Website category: jobs
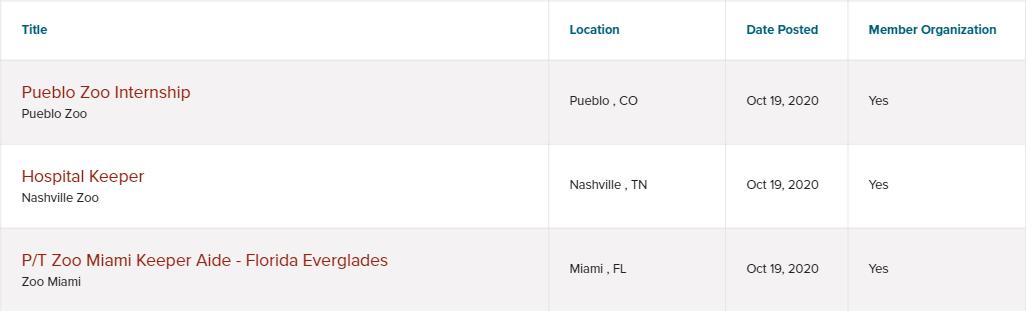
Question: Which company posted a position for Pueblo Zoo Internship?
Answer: Pueblo Zoo

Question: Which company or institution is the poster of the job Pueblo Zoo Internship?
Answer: Pueblo Zoo

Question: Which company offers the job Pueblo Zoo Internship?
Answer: Pueblo Zoo

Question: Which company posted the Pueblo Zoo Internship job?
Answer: Pueblo Zoo

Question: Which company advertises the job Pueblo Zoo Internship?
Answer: Pueblo Zoo

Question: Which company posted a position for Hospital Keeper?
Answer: Nashville Zoo

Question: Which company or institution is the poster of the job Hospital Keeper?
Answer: Nashville Zoo

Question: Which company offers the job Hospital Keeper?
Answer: Nashville Zoo

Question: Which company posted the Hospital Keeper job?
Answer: Nashville Zoo

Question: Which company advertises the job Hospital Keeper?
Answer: Nashville Zoo

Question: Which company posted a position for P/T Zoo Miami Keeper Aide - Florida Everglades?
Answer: Zoo Miami

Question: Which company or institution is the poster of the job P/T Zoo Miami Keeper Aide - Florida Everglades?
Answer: Zoo Miami

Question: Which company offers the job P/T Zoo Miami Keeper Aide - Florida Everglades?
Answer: Zoo Miami

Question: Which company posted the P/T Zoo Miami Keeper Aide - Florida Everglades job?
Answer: Zoo Miami

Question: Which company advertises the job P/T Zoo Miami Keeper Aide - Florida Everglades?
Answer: Zoo Miami

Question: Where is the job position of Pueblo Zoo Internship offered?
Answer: Pueblo , CO

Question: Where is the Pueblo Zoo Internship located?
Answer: Pueblo , CO

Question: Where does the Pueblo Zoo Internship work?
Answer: Pueblo , CO

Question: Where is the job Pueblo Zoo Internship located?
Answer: Pueblo , CO

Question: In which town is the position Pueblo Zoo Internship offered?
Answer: Pueblo , CO

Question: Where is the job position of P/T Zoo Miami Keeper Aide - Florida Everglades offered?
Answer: Miami , FL

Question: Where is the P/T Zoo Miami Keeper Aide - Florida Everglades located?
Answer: Miami , FL

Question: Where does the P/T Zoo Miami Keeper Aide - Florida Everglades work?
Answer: Miami , FL

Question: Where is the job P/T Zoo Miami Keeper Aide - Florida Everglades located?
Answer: Miami , FL

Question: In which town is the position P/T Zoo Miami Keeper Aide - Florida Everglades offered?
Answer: Miami , FL

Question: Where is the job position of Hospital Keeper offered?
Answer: Nashville , TN

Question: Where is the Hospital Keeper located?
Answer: Nashville , TN

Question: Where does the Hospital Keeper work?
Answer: Nashville , TN

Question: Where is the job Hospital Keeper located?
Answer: Nashville , TN

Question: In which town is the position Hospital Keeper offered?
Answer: Nashville , TN

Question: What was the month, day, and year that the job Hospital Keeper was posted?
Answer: Oct 19, 2020

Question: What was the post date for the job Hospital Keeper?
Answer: Oct 19, 2020

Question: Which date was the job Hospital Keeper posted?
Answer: Oct 19, 2020

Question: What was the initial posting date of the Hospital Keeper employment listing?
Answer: Oct 19, 2020

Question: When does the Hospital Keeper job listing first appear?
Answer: Oct 19, 2020

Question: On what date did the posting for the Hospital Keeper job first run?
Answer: Oct 19, 2020

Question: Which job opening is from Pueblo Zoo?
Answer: Pueblo Zoo Internship

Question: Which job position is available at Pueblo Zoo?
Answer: Pueblo Zoo Internship

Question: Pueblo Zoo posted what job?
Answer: Pueblo Zoo Internship

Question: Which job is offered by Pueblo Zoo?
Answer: Pueblo Zoo Internship

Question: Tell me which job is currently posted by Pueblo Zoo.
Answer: Pueblo Zoo Internship

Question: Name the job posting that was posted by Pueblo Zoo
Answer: Pueblo Zoo Internship

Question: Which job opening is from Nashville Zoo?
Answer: Hospital Keeper

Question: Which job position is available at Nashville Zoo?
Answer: Hospital Keeper

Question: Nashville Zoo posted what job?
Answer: Hospital Keeper

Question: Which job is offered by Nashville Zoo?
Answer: Hospital Keeper

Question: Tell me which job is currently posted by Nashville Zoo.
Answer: Hospital Keeper

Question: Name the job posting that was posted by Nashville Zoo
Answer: Hospital Keeper

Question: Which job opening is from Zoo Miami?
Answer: P/T Zoo Miami Keeper Aide - Florida Everglades

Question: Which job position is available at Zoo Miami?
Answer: P/T Zoo Miami Keeper Aide - Florida Everglades

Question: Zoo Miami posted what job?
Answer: P/T Zoo Miami Keeper Aide - Florida Everglades

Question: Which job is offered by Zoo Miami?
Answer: P/T Zoo Miami Keeper Aide - Florida Everglades

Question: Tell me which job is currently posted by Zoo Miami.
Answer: P/T Zoo Miami Keeper Aide - Florida Everglades

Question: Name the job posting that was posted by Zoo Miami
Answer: P/T Zoo Miami Keeper Aide - Florida Everglades

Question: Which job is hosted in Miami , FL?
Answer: P/T Zoo Miami Keeper Aide - Florida Everglades

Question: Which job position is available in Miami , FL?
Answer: P/T Zoo Miami Keeper Aide - Florida Everglades

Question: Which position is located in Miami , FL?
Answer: P/T Zoo Miami Keeper Aide - Florida Everglades

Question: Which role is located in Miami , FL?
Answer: P/T Zoo Miami Keeper Aide - Florida Everglades

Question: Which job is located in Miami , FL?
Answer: P/T Zoo Miami Keeper Aide - Florida Everglades

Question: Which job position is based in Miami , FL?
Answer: P/T Zoo Miami Keeper Aide - Florida Everglades

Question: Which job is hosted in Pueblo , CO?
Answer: Pueblo Zoo Internship

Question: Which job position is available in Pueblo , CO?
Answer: Pueblo Zoo Internship

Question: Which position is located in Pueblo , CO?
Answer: Pueblo Zoo Internship

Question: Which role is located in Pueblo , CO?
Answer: Pueblo Zoo Internship